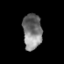
Tissue: prostate
Cell type: T cells
Senescence score: 0.3552
Nuclear area (px): 667
Mean DAPI intensity: 122.828